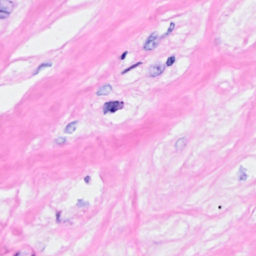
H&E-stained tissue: Breast